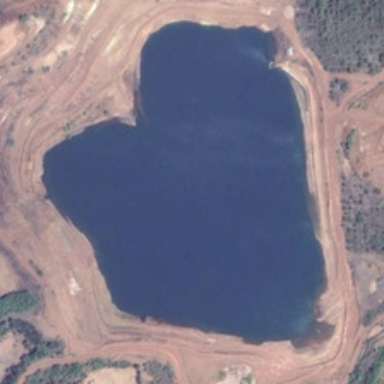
Some green trees and bareland are around an almost heart-shaped pond .